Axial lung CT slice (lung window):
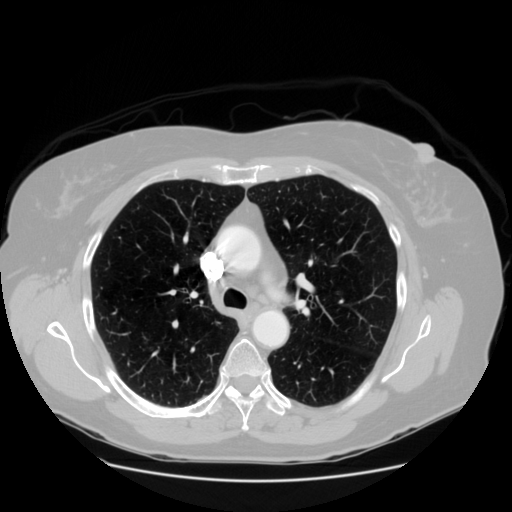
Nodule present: no